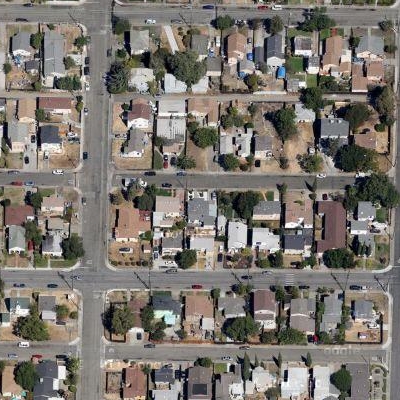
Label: Resident